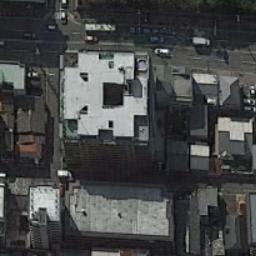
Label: commercial_area